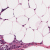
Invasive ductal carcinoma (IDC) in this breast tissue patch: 1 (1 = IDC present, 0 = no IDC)